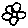
Label: flower